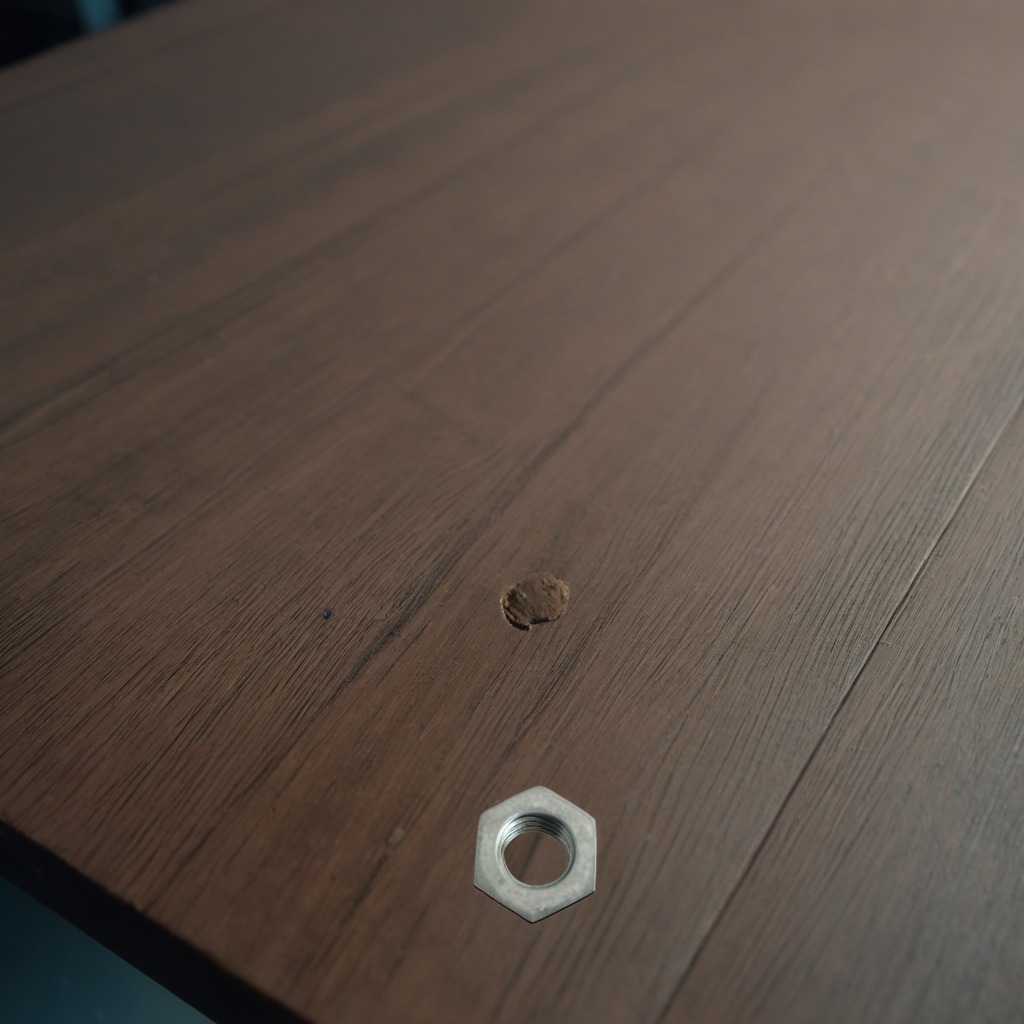
A metal nut is lying on the table.